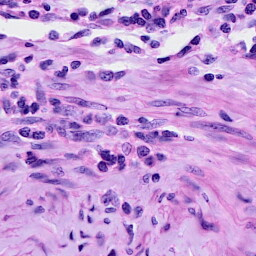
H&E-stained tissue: Cervix